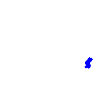
Particle: electron